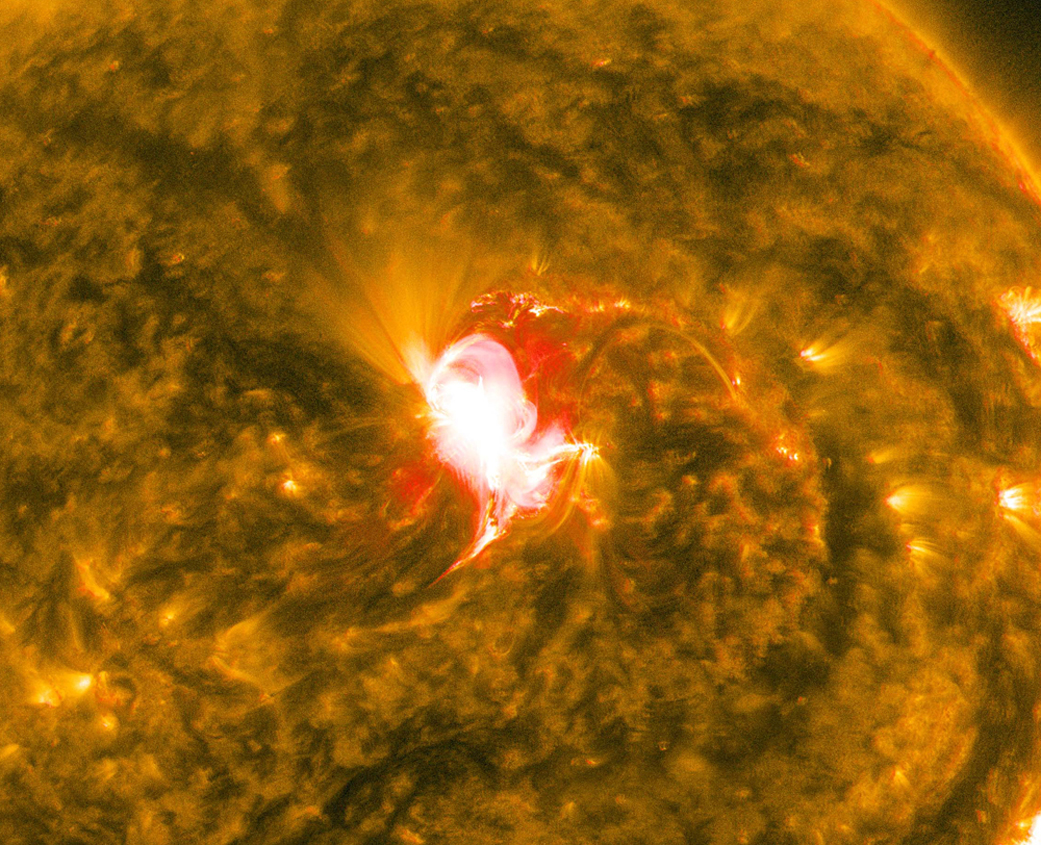
Sun Unleashes Mid-level Flare Sun Unleashes Mid-level Flare, sun, earth, sdo